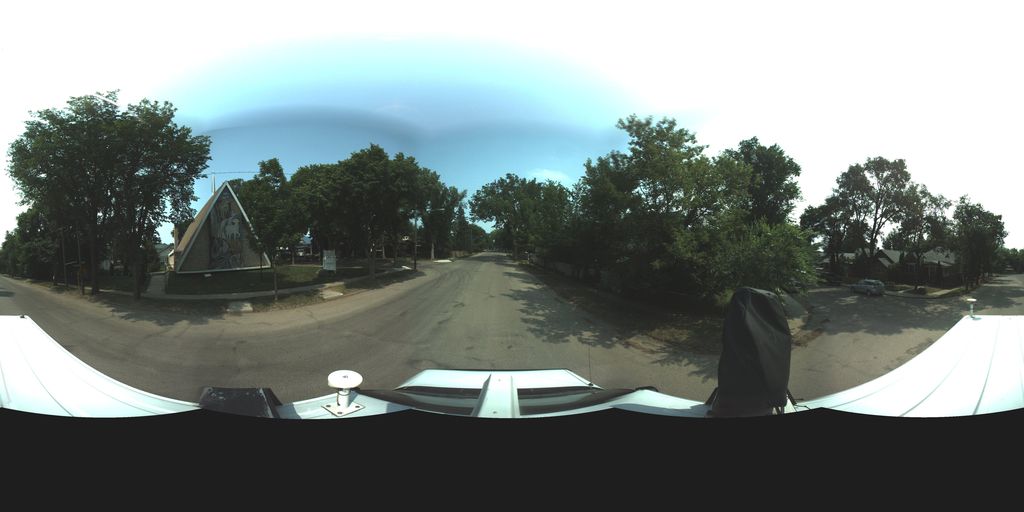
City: saskatoon